Field crop: tomato
Growth stage: 1
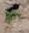
Species: solanum